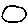
Label: circle